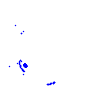
Particle: electron